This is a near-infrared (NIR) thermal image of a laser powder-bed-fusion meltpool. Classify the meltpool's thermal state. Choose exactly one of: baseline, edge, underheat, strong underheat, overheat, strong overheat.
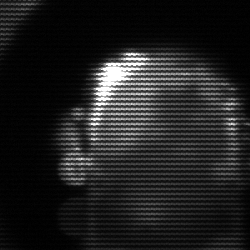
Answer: baseline